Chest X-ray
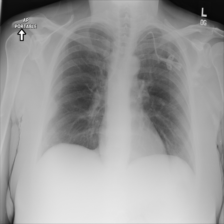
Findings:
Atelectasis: negative
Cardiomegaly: negative
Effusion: negative
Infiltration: negative
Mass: positive
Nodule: negative
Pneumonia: negative
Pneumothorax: negative
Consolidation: negative
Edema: negative
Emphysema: negative
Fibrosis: negative
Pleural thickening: negative
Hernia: negative